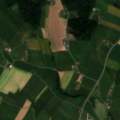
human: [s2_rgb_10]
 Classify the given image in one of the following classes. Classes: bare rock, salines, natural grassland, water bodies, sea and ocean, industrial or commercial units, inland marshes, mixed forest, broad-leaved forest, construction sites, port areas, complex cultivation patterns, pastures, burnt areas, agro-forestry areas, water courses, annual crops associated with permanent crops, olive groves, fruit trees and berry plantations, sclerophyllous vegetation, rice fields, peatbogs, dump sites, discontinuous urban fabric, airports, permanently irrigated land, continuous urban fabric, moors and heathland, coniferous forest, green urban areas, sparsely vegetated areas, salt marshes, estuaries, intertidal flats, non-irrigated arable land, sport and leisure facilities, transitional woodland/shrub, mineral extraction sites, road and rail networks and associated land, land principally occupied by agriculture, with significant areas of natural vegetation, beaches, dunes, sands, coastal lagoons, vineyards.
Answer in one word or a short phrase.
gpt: discontinuous urban fabric, non-irrigated arable land, broad-leaved forest